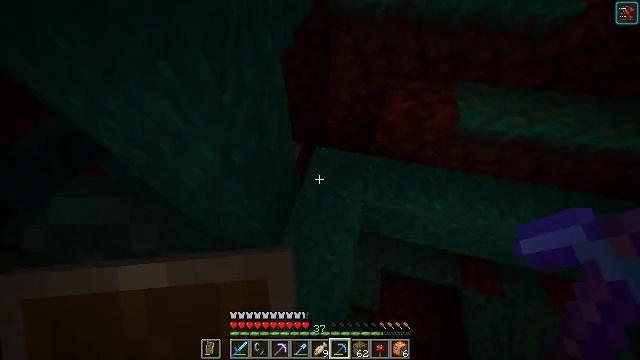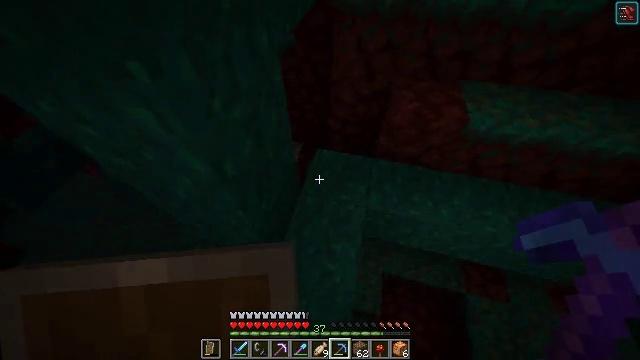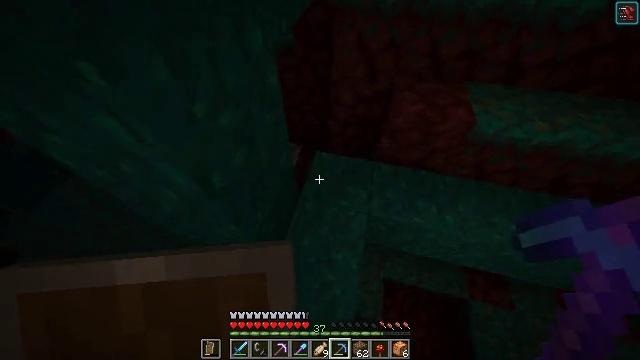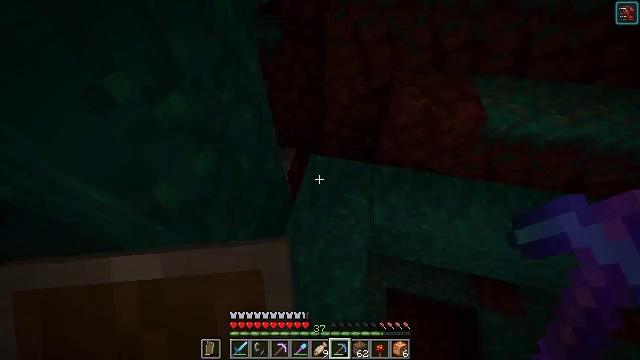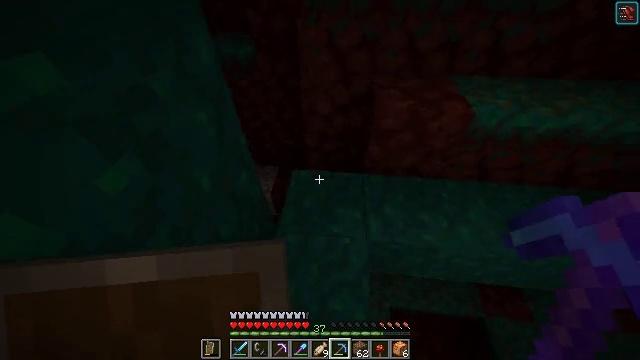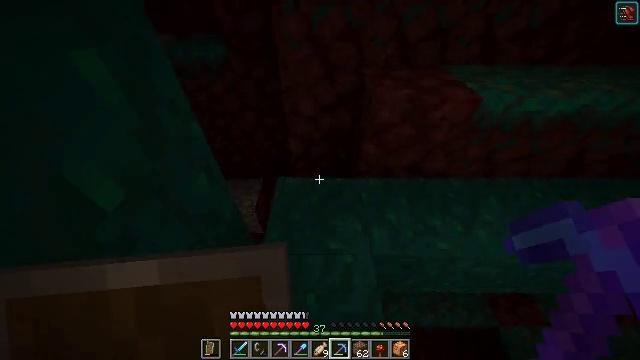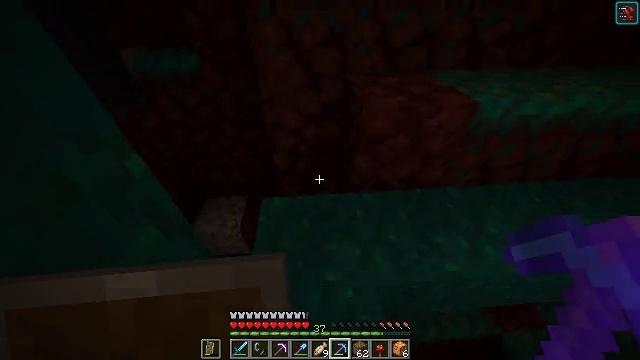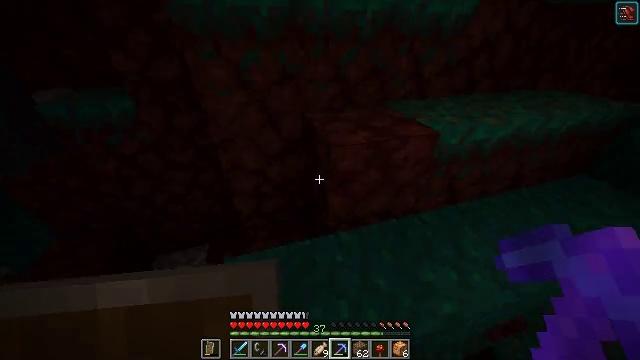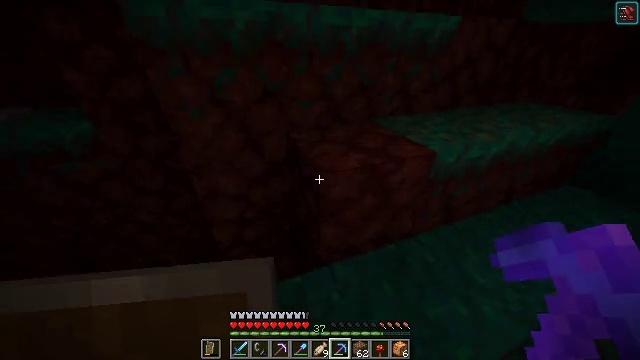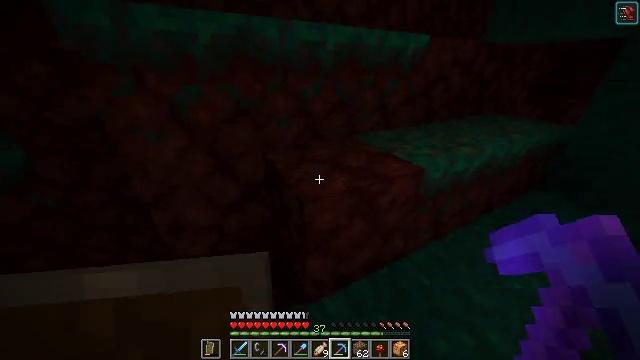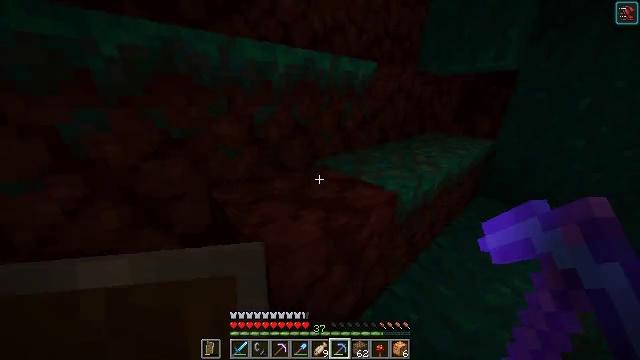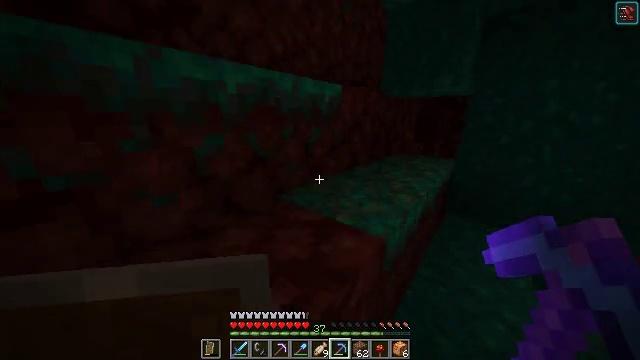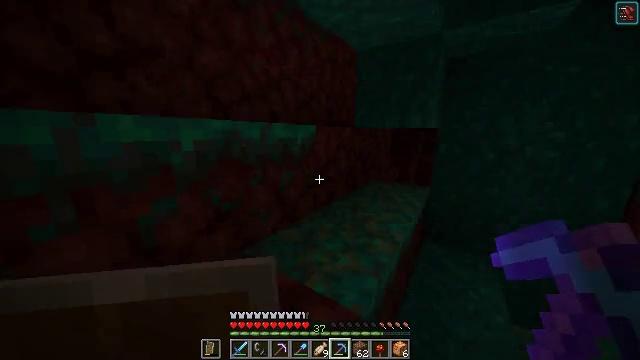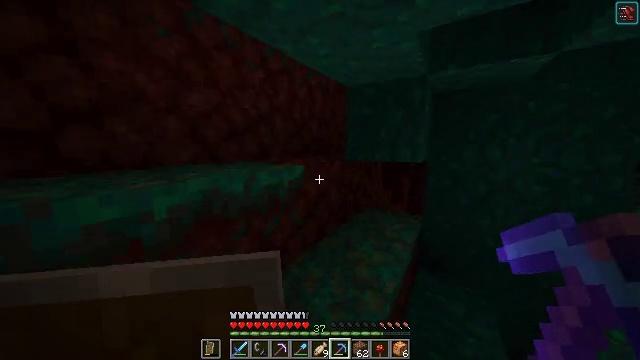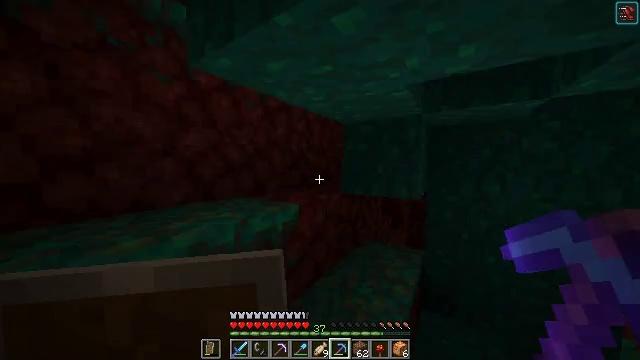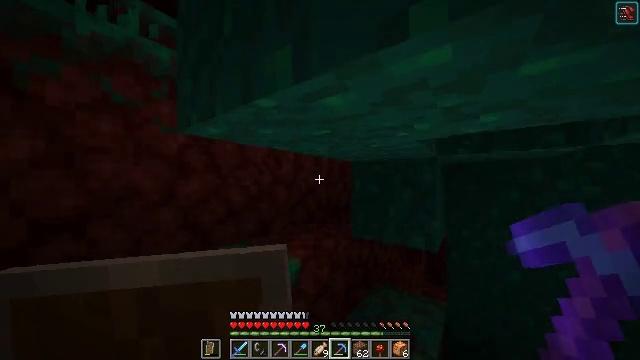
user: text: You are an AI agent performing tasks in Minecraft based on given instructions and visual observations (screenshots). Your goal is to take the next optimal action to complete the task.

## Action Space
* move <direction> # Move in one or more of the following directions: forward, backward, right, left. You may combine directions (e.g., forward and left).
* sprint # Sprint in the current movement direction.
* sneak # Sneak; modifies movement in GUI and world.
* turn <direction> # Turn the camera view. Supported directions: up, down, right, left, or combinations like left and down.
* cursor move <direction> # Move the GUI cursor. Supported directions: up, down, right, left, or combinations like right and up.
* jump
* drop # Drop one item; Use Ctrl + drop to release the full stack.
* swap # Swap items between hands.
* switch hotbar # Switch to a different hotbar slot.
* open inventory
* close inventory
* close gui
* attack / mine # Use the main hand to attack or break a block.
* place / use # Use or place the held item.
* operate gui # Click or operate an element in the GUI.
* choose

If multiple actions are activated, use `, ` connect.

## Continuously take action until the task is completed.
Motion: motion action
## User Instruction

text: Gather shroomlight from the nether.
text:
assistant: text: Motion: move forward
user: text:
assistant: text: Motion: move forward
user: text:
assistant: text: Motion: move forward, turn right and up
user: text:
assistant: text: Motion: move forward, turn right and up
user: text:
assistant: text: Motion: move forward, turn right and up
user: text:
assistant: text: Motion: move forward, turn right and up
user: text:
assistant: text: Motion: move forward, turn right and up
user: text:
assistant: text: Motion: move forward, turn right and up
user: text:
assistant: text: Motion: move forward, turn right and up
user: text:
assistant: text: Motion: move forward, turn right and up
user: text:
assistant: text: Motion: move forward, turn right and up
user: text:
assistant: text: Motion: move forward, turn right and up, jump
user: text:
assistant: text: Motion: move forward, turn right and up, jump
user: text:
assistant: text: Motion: move forward, turn up, jump
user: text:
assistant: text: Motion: move forward, turn left and up, jump
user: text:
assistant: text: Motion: move forward, turn left and up
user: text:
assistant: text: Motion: move forward, turn left and up
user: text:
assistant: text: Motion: move forward, turn left
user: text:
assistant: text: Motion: move forward, turn left and up
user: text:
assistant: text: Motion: turn left and up
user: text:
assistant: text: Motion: turn left and down
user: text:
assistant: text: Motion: turn left and down
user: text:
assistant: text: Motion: turn left and down
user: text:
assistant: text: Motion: turn left and down
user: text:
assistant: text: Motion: move forward, turn down
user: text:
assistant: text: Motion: move forward
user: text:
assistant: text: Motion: move forward, turn right
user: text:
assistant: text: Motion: move forward, turn right, jump
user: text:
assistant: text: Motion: move forward, turn right and up, jump
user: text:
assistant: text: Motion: move forward, turn right and up, jump